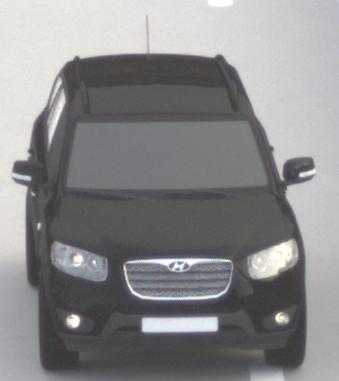
Make: Hyundai
Model: Santa Fe 2.4
Detailed model: Santa Fe (CM)
Model produced from: 2010/01
Model produced until: 2012/09
Doors: 5
Color: black
Road condition: dry road
Daytime: morning or afternoon
Contrast: low contrast